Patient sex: M
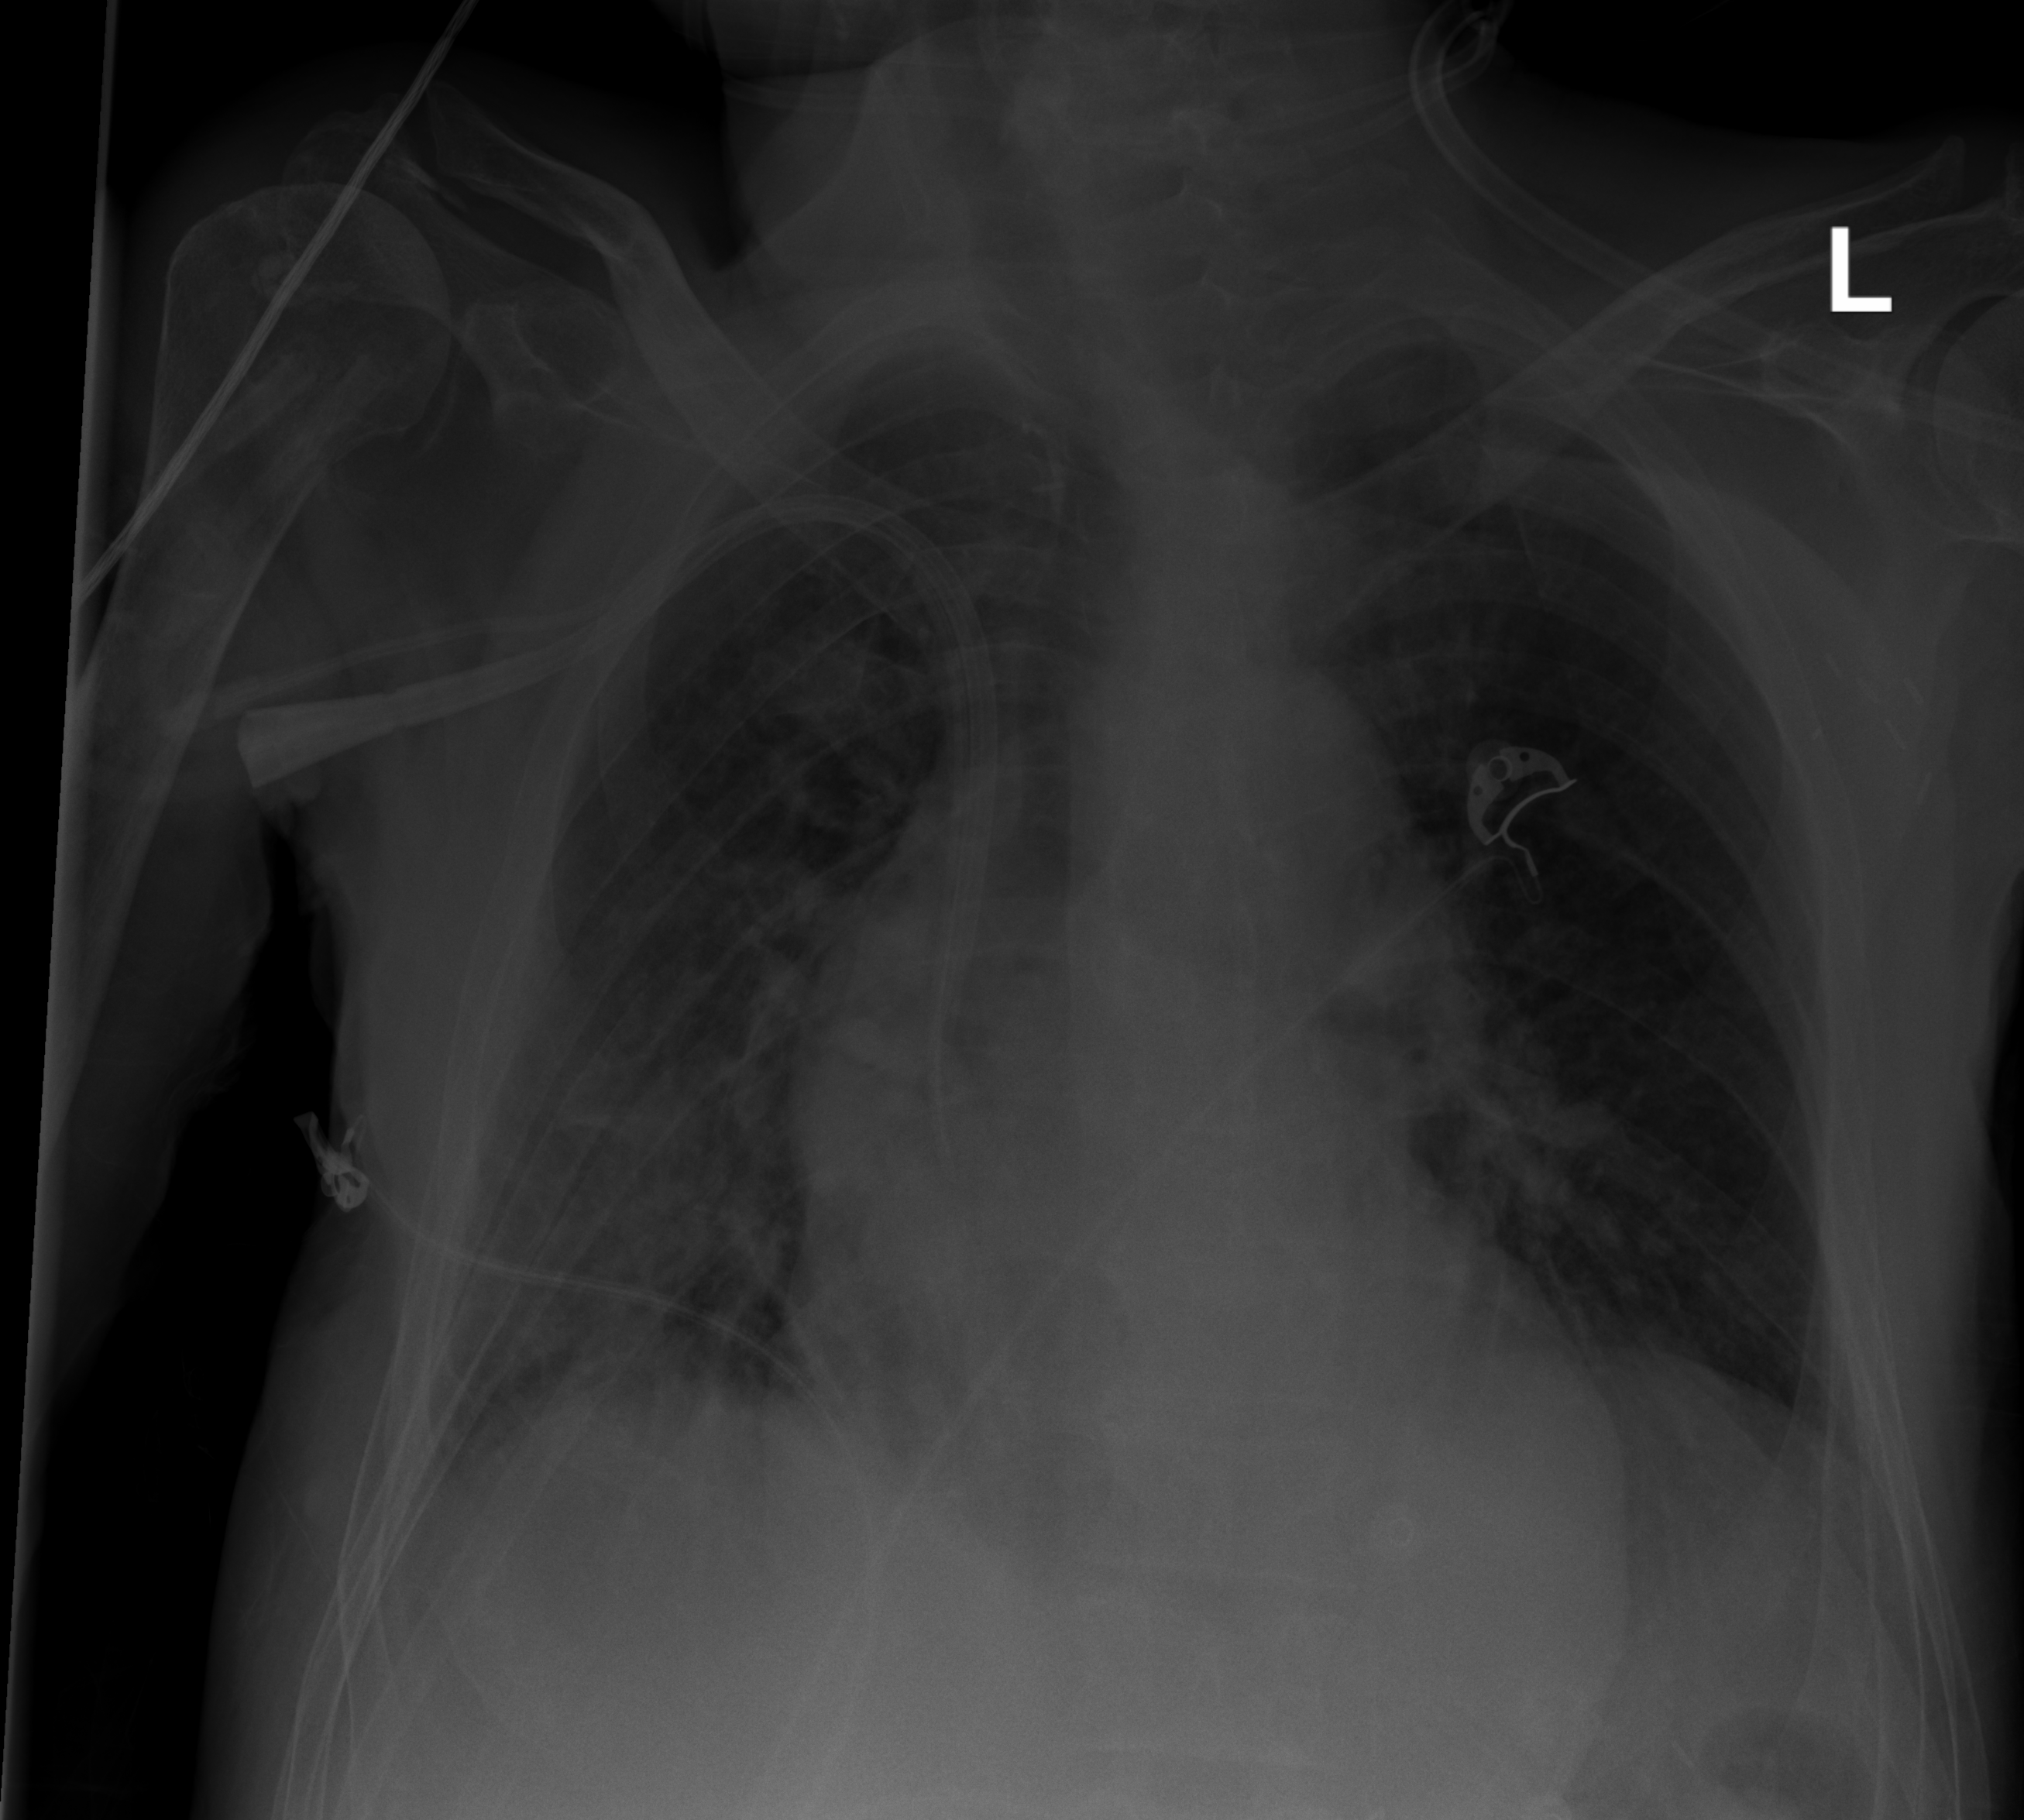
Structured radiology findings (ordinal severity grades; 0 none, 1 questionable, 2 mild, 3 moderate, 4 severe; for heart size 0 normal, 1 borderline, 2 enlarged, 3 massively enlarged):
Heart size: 2
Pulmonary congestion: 0
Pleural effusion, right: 2
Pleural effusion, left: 0
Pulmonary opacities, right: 2
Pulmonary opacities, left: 0
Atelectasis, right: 2
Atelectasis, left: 0